Question: I have an issue in image validation using jQuery Or JavaScript.
Please see code below when I tried myself.
## Briefing
I want to validate multiple images with the help of for loop.
## Issue (Validate Ordering)
When I press submit button this code has validate images in DESC order () and I want ASC order like '1 field is required...' and then '2 field is required' etc
Code:
'''
<script src="http://code.jquery.com/jquery-latest.js"></script>
<script>
function imageValidation(){
return_var = 'true';
for(var i=1; i<4; i++){
if(($('#player-'+i).val()) == ''){
return_var = i+' field is required';
}
}
alert(return_var);
return false;
}
</script>
<form onsubmit="return imageValidation()">
1 <input type="file" id="player-1" name="players[]" /><br />
2 <input type="file" id="player-2" name="players[]" /><br />
3 <input type="file" id="player-3" name="players[]" /><br />
<input type="submit" />
</form>
'''
## image

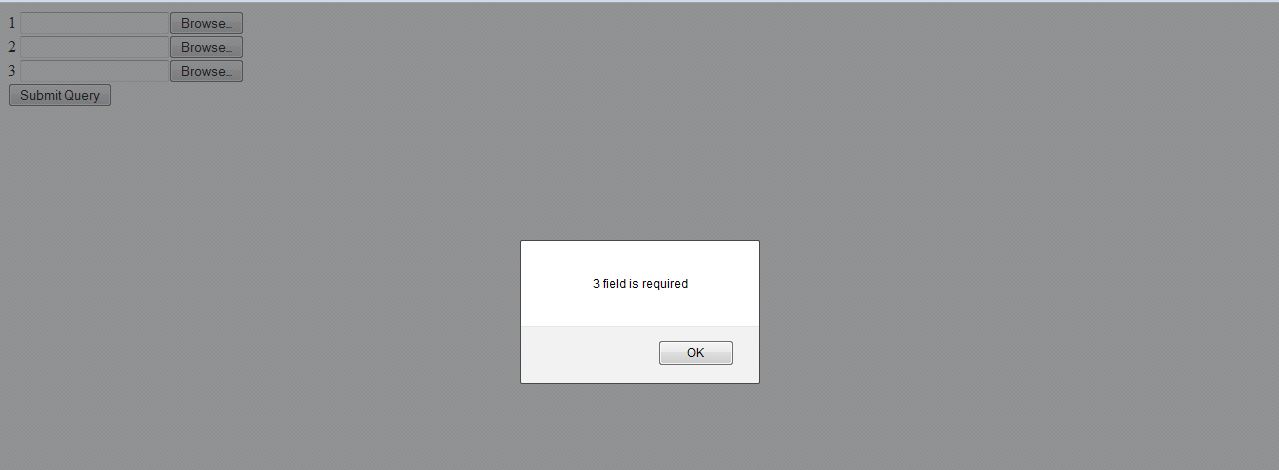
Answer: i have added a new line of code, just 'break;' when first condition match. it will resolve your problem
'''
<script src="http://code.jquery.com/jquery-latest.js"></script>
<script>
function imageValidation(){
return_var = 'true';
for(var i=1; i<4; i++){
if(($('#player-'+i).val()) == ''){
return_var = i+' field is required';
break;// break immediately rather wait to complete the loop.
}
}
alert(return_var);
return false;
}
</script>
<form onsubmit="return imageValidation()">
1 <input type="file" id="player-1" name="players[]" /><br />
2 <input type="file" id="player-2" name="players[]" /><br />
3 <input type="file" id="player-3" name="players[]" /><br />
<input type="submit" />
</form>
'''